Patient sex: M
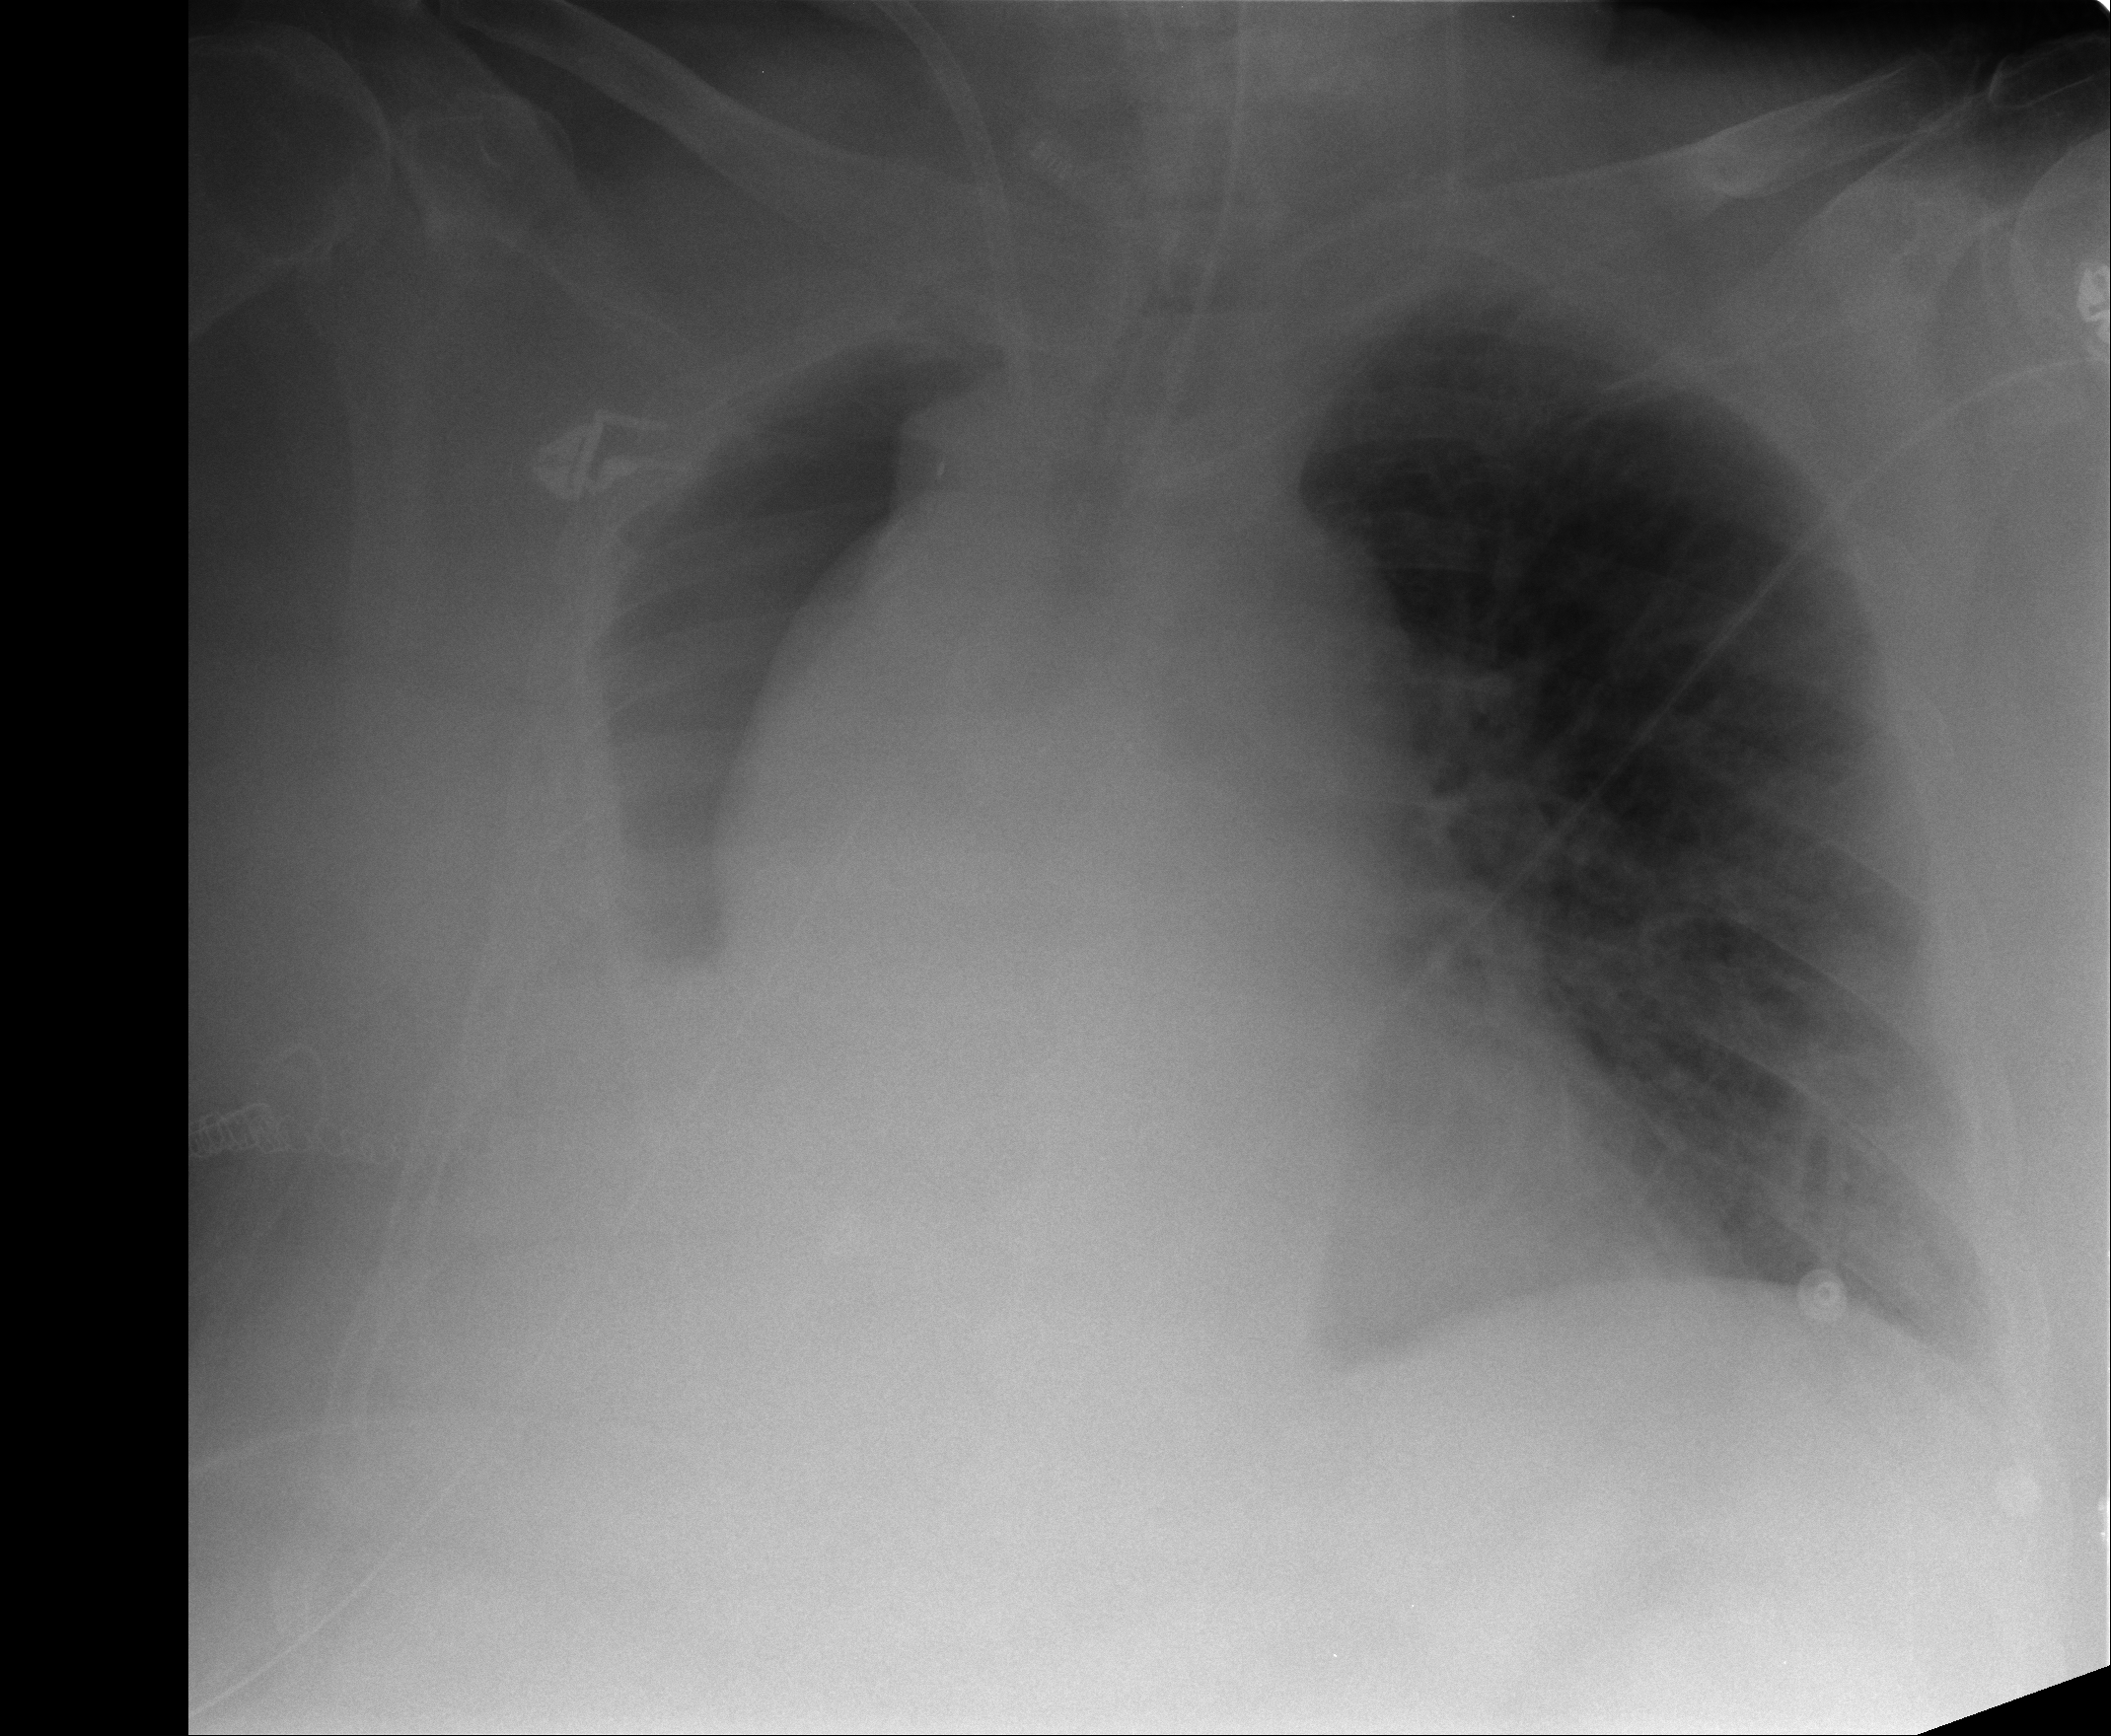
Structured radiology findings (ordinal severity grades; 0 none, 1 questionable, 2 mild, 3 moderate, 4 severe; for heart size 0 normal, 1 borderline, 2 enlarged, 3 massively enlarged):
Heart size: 2
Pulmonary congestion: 1
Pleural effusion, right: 2
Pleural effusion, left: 0
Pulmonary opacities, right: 0
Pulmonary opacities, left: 0
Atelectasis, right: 0
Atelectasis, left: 2